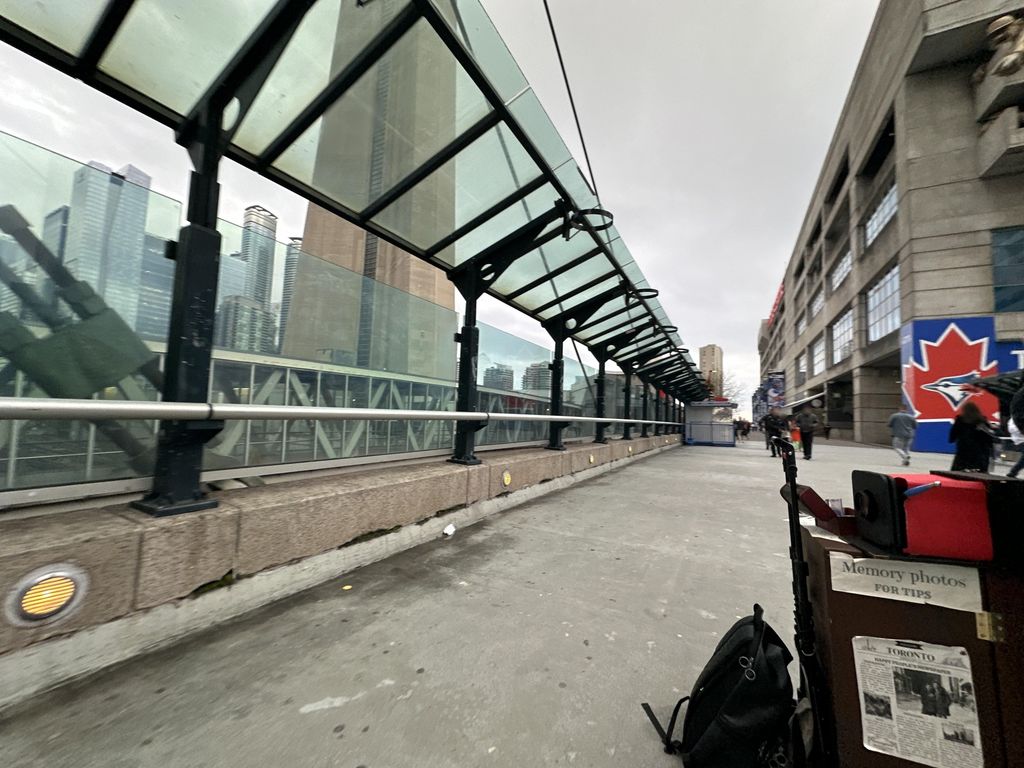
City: toronto